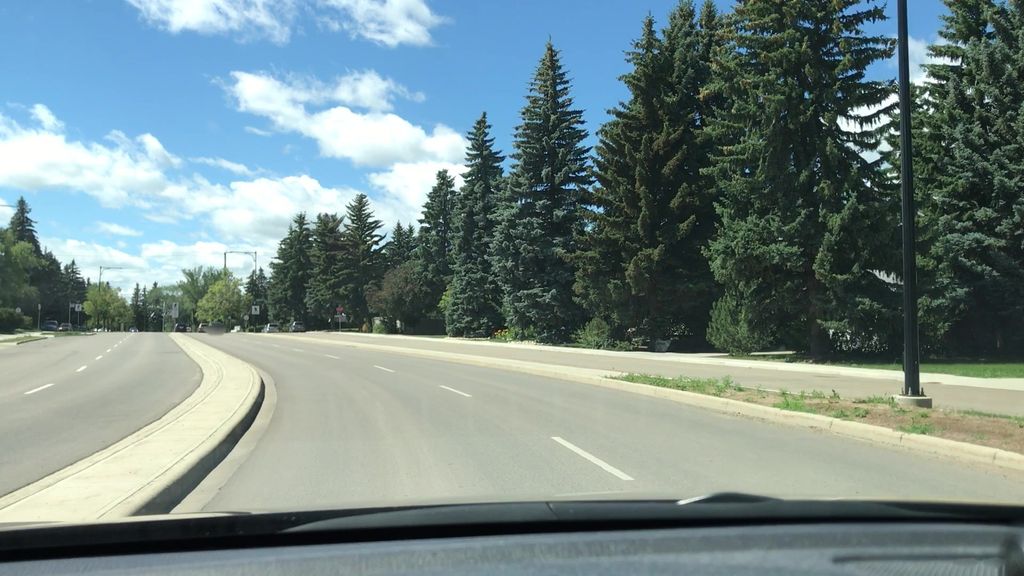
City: edmonton